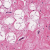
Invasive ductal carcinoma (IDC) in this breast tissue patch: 0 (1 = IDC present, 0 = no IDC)